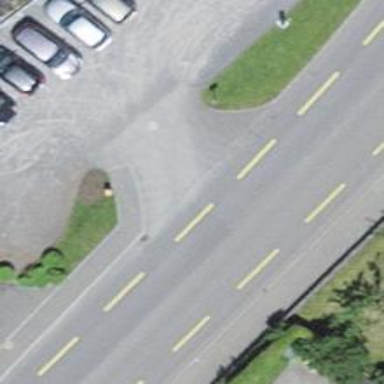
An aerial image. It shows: Unpaved parking aisle road for service vehicles.